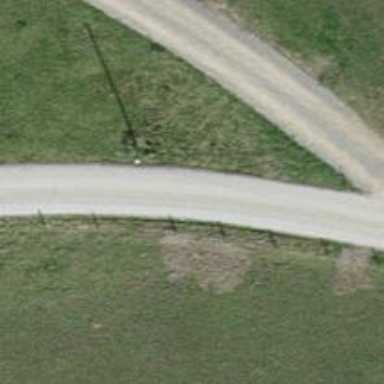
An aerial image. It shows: Power pole.